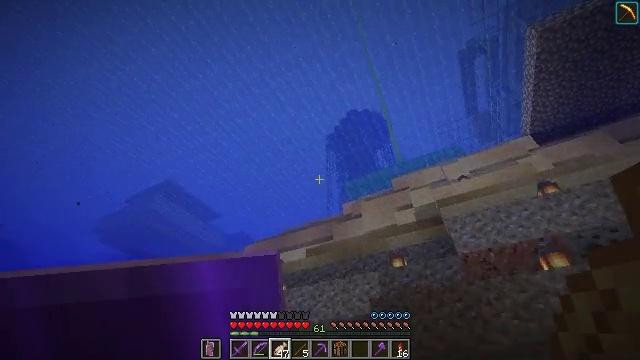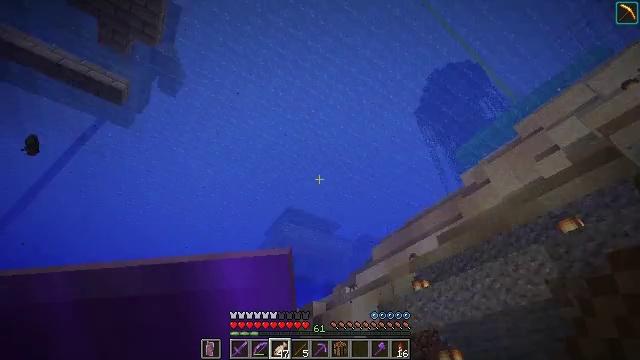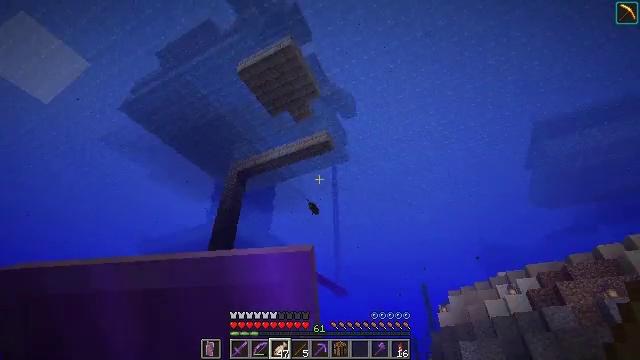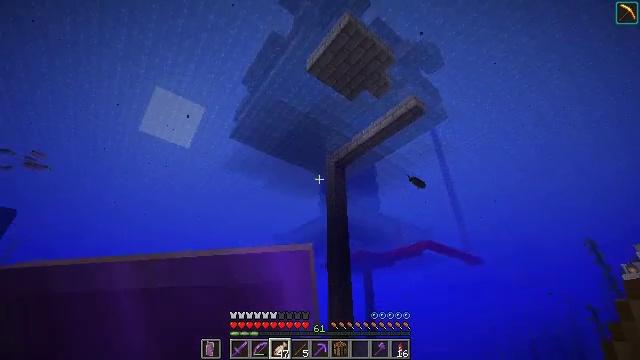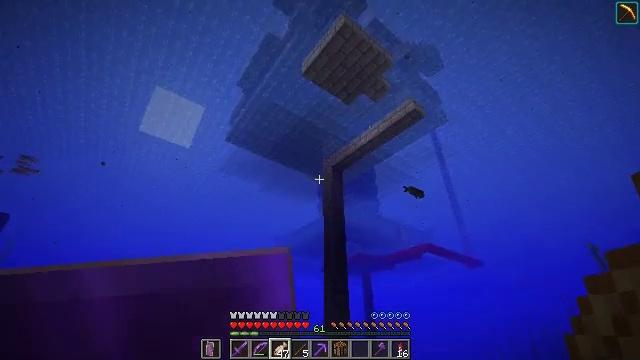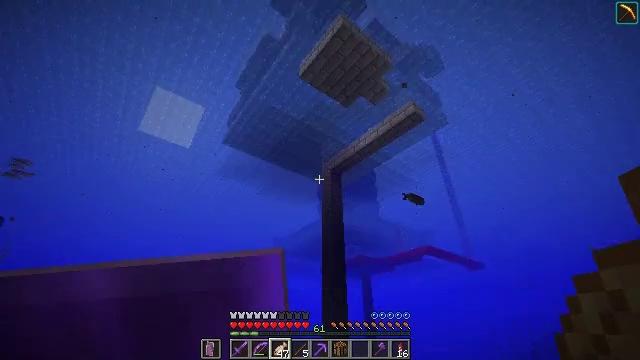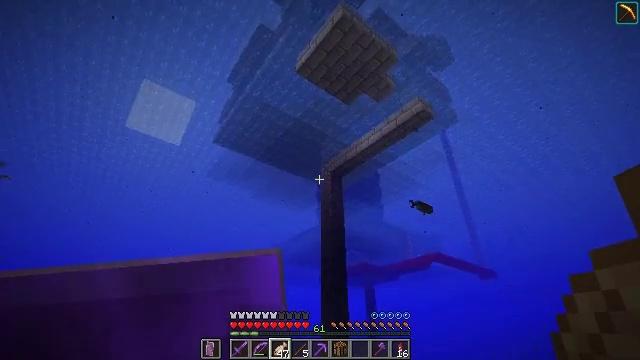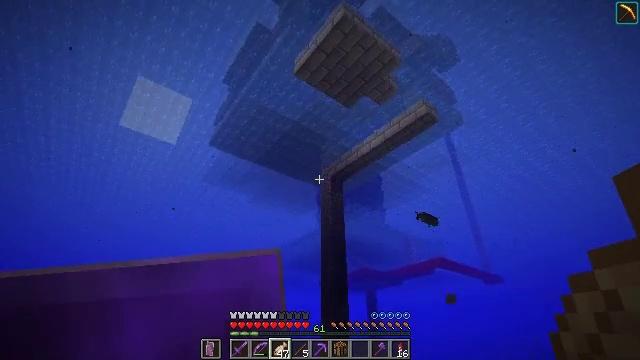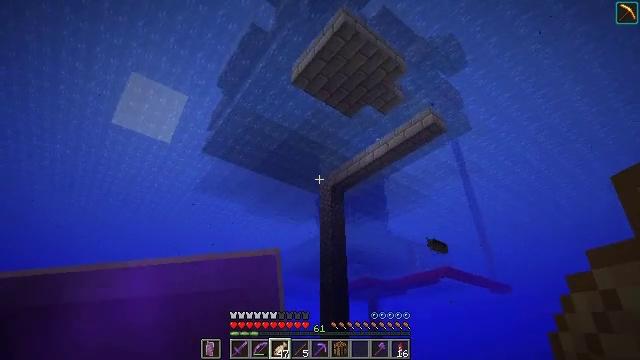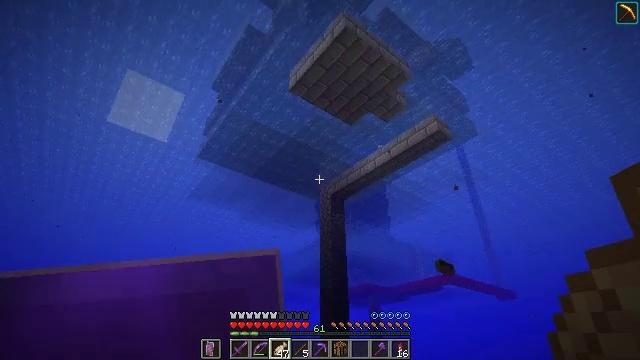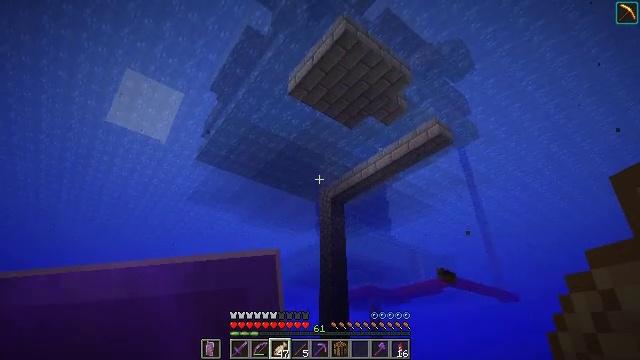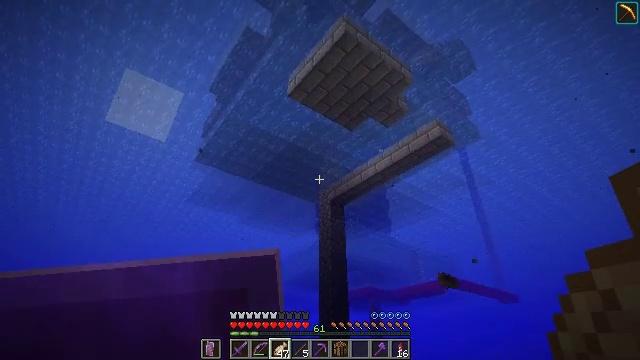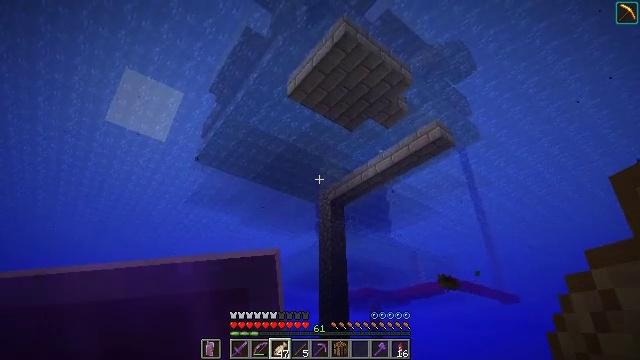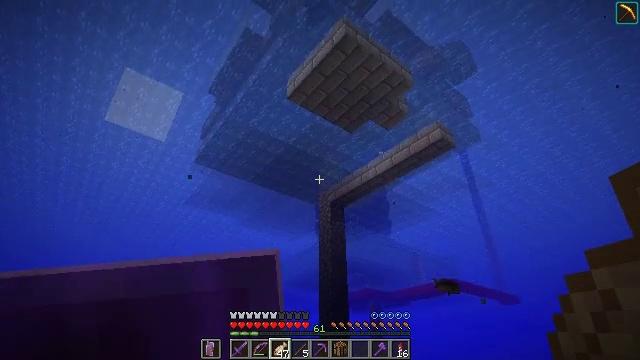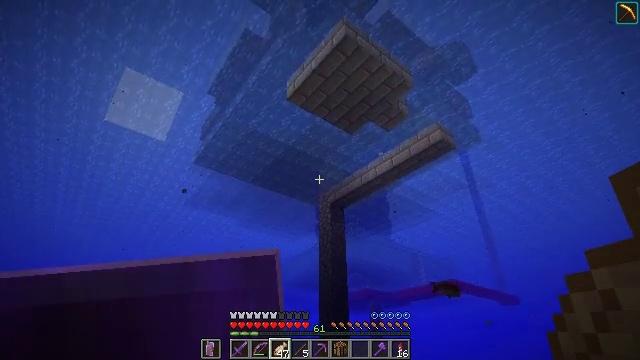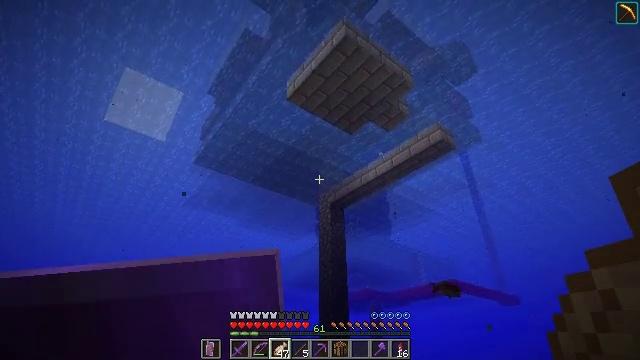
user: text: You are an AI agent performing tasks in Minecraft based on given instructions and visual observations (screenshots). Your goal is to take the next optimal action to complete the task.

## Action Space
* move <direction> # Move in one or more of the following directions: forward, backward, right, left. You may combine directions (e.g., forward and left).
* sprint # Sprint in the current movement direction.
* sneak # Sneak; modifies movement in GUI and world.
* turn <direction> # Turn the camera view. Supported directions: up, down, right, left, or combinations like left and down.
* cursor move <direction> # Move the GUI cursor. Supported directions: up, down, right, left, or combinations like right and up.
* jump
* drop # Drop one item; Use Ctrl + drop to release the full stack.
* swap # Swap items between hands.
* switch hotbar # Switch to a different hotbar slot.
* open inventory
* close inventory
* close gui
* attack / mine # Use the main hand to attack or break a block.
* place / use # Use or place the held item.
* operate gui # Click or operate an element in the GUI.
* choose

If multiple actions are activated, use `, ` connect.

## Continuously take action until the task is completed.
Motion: motion action
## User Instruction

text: Left click on the stonecutter to break it.
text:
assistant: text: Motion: move forward, sprint, turn left, jump
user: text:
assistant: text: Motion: move forward, sprint, turn left and down, jump
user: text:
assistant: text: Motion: move forward, sprint, turn left and down, jump
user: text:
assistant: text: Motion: move forward, jump
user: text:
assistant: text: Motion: jump
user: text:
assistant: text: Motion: jump
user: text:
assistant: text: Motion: jump
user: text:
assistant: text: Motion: no_op
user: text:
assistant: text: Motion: no_op
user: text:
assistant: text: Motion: no_op
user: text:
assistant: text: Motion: no_op
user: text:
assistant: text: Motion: no_op
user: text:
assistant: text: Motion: no_op
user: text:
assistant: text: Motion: no_op
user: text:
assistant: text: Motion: no_op
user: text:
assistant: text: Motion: no_op
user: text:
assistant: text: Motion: no_op
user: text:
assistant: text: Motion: turn right and down
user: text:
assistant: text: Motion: turn right and down
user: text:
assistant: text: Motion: no_op
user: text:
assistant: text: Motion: no_op
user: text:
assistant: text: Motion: no_op
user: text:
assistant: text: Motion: no_op
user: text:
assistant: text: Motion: no_op
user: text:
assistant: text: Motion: no_op
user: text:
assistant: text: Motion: no_op
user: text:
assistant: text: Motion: no_op
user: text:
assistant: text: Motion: no_op
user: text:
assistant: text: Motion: no_op
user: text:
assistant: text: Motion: no_op